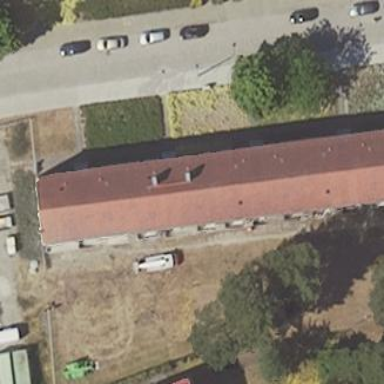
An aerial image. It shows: Image showing building with apartments.